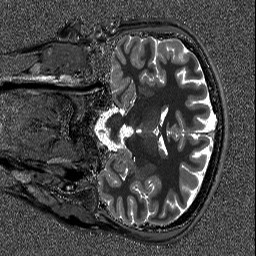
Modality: T1map
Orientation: coronal
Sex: male